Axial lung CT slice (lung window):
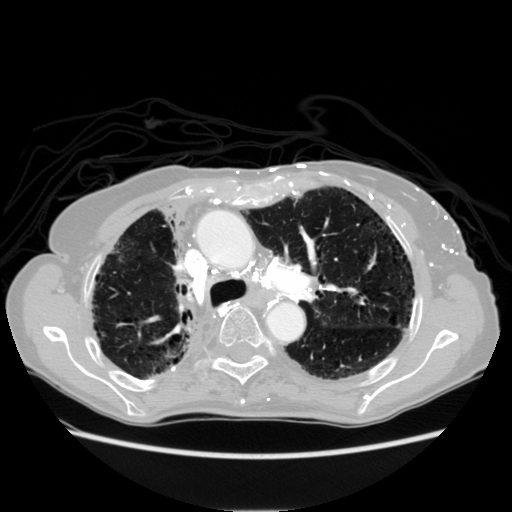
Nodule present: no